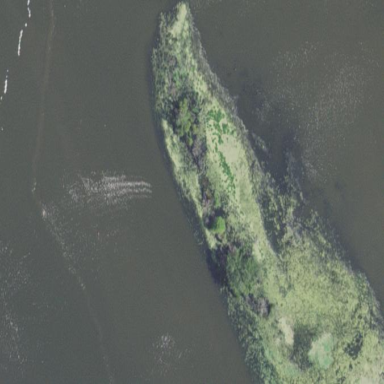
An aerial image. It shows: Islet.